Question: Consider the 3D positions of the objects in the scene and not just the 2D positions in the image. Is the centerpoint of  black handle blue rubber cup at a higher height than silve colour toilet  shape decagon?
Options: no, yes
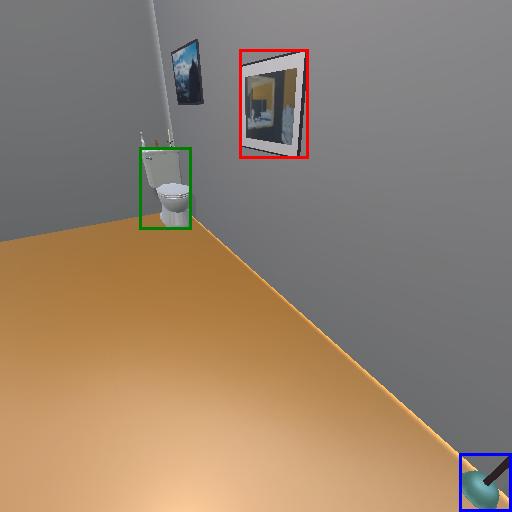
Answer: no